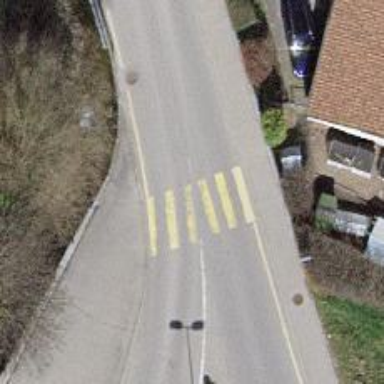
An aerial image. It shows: Zebra crossing on the road.